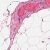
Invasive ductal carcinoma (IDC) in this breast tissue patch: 0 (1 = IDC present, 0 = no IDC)